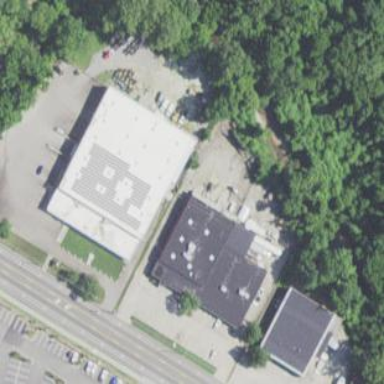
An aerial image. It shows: Commercial building.